Question: I've got a table Account:

I only want practiceid's that only have account type 'ledger' or 'debit'. If they have that + any of the others I don't want it.
Somehow this doesn't cut it:
'''
SELECT PracticeId, accounttype
FROM Account
WHERE AccountType IN('debit' , 'Ledger')
'''
I'm only supposed to get practiceid 100 and 105 back.
How can I have a query that will only give me practices that have only either ledger or debit or both?
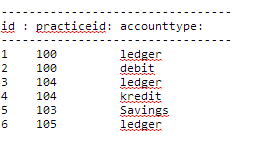
Answer: You can use something like the following which will filter for 'practiceId' that has both 'debit' and 'ledger' but then uses a WHERE clause to remove any 'practiceIds' that have other 'accountTypes':
'''
SELECT PracticeId, accounttype
FROM Account
WHERE AccountType IN('debit' , 'Ledger')
and practiceid not in (select practiceid
from account
where AccountType not IN('debit' , 'Ledger'));
'''
See <URL>. This returns:
'''
| PRACTICEID | ACCOUNTTYPE |
----------------------------
| 100 | ledger |
| 100 | debit |
| 105 | ledger |
'''